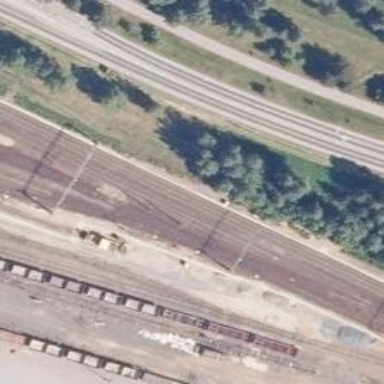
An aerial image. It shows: Rail yard with electrified contact lines for the railway.